Question: I have to create a form that presents a hierarchy of options to the user and I can't seem to get it correct.
So if I have the following parent child relationship (the level is the stage the item is shown):
> - - - - - - - - - - - - - - - - - - - -
These options are shown as radio buttons. All need to be hidden with the exception of those at Level 1 (option1 and option2.) The levels thow extra complexity into this as some options at one level pertain to another option at a higher level but not specifically the level a before.
When the user selects either Option1 or Option2 (they can only choose one per level) the next level of options show. For example, if the user selected option1 the Option3, Option4 and Option5 will show. If the user select Option2 after selecting Option1 the selections would reset and show Option6 to Option10.
Options19 and Option20 have no parent and are the last to show.
I amn currently doing the following and it is obviously not correct since I am asking this question.
'''
@using (Html.BeginForm())
{
int prevLevel = 0;
foreach (var option in Model.Options)
{
//close previous Div if we are starting a new level and we are not at the start
if (option.LevelId != prevLevel && Model.Options.IndexOf(option) != 0)
{
@:</div>
@:<div class="option-section" id="Level@(option.LevelId)">
}
else if(Model.Options.IndexOf(option) == 0)//This should only occur at the start
{
@:<div class="option-section" id="Level@(option.LevelId)">
}
@Html.RadioButton("OptionIds[" + (option.LevelId - 1) + "]", option.OptionId, false, new { parent = option.ParentOptionId })
@option.OptionName
prevLevel = option.LevelId;
}
<div class="buttons">
<input type="submit" value="Continue" class="button" />
</div>
}
'''
My output looks like this (from the actual html output):
Sorry couldn't get my code to show correctly in the editor.

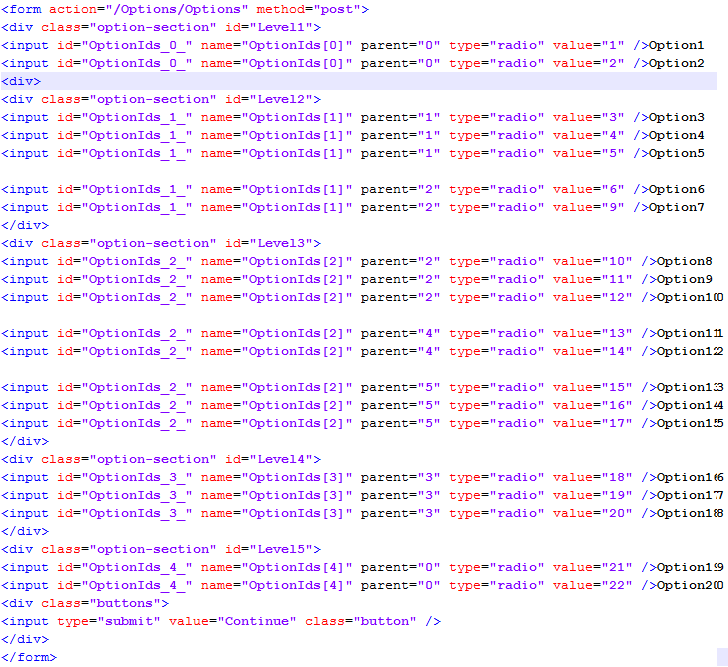
Answer: Ok, so I believe I figured it out. I created a new entity called OptionLevels. Populated it with my levels and the options available at each level. This allowed me to iterate over the levels and thus over the options in each level.
'''
@using (Html.BeginForm())
{
foreach (var Level in Model.Levels)
{
@:<div class="level" id="Level@(Level.LevelId)">
foreach (var option in Level.Options)
{
@:<div class="option" id="Parent@(option.ParentOptionId)">
@Html.RadioButton("OptionIds[" + (option.LevelId - 1) + "]-",
option.OptionId,
false, new { parent = option.ParentOptionId }
)
@option.OptionName
@:</div>
}
@:</div>
}
<div class="buttons">
<input type="submit" value="Continue" class="button" />
</div>
}
'''
I still need to figure out how to show hide the correct options depending on the previous selection option in the previous level.